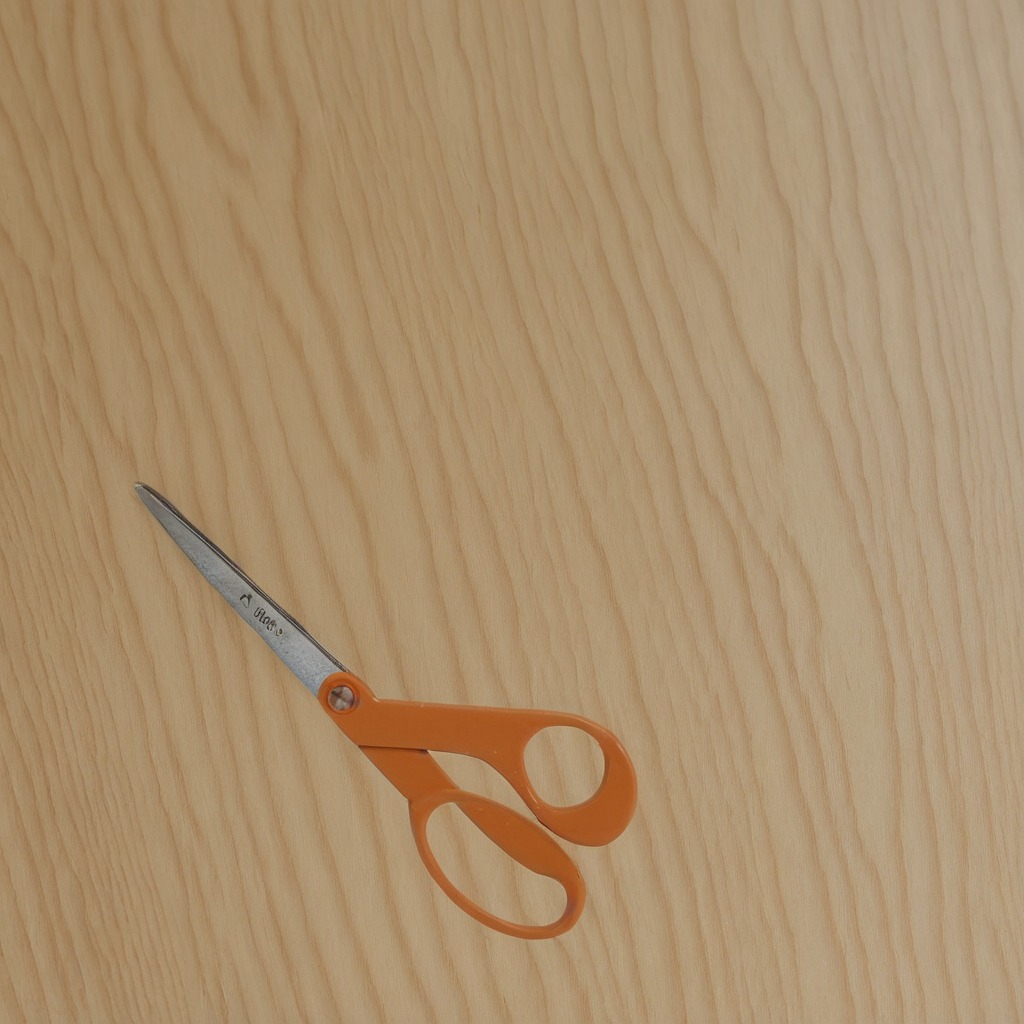
A scissor lies on the plywood surface in a paint workshop lit by afternoon window light.